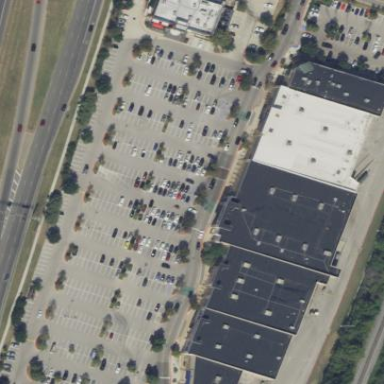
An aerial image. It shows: Retail building.